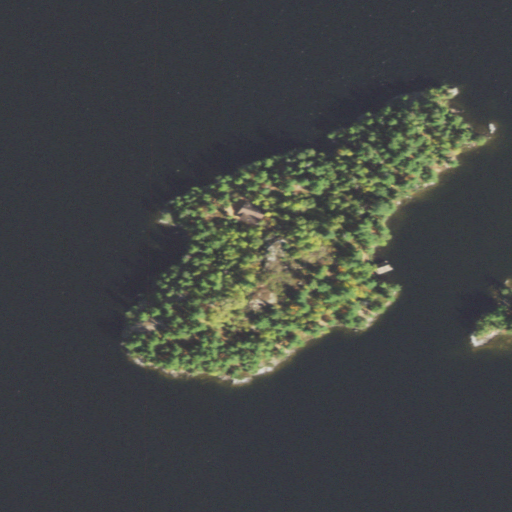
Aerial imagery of island in Minnesota named Brownell Island containing open water, mixed forest, evergreen forest, herbaceous wetlands, and woody wetlands